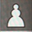
Piece: wP